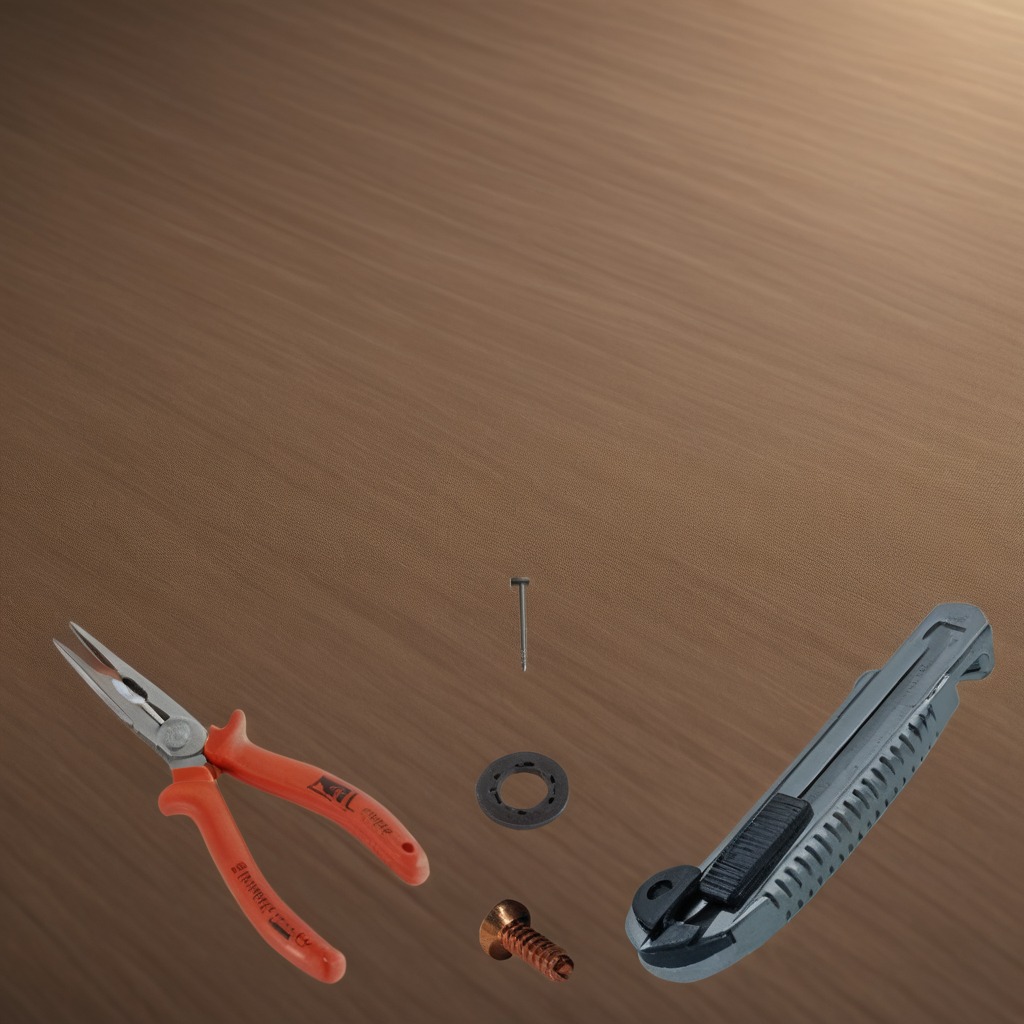
A utility knife, a flat metal washer, a metal machine screw, an iron nail, and a pair of pliers are lying on the wooden table.